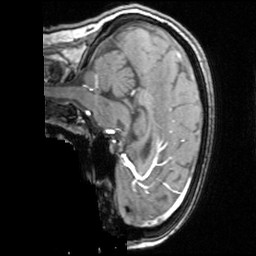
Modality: angio
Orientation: sagittal
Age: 29
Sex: female
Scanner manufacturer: siemens
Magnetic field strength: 3 T
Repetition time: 0.025 s
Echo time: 0.00334 s